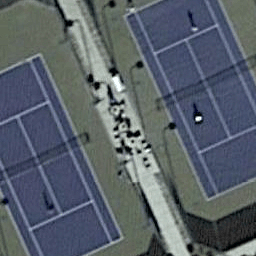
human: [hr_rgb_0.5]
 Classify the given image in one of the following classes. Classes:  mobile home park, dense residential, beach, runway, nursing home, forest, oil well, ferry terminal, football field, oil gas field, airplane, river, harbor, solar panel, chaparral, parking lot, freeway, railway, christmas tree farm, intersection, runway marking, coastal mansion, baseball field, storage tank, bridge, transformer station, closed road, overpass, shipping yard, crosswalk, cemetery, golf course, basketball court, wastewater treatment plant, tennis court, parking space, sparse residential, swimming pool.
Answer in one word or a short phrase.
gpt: tennis court